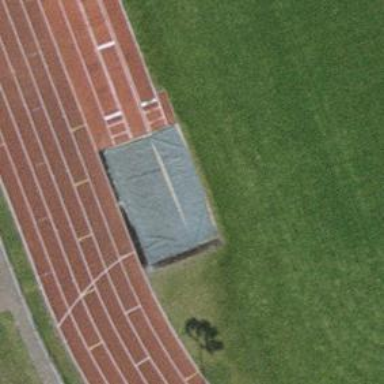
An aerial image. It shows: Pitch with sand for athletics. It includes features for long jump and triple jump events.